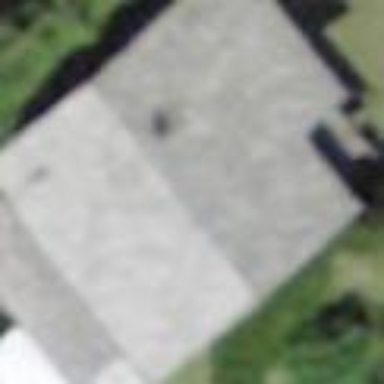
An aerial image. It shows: Building with tiled roof.